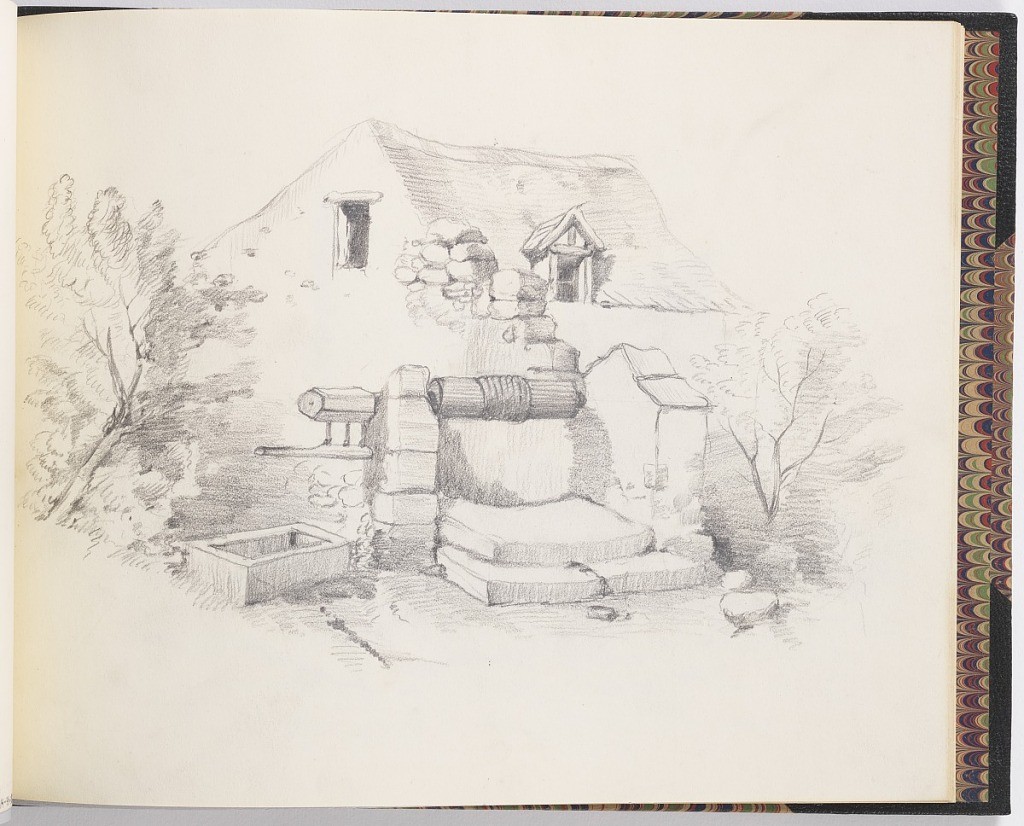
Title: House and Well
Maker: Francis Augustus Lathrop, American, 1849–1909
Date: ca. 1895
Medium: Graphite on white paper
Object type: Drawing
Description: Sketchbook drawing of a house with a wall and a well in back foreground. Small trees at right and left.